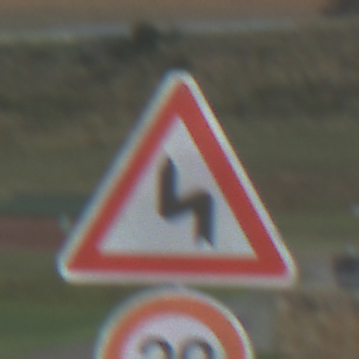
Verkehrszeichen: DoppelkurveZunaechstLinks
Zusatzzeichen unten: Geschwindigkeit20
Umgebung: Outdoor, RoadRail
Tageszeit: SunriseSunset
Wetter: PartlyCloudy
Licht: Natural
Jahreszeit: NotSpecified
Kontrast: LowContrast